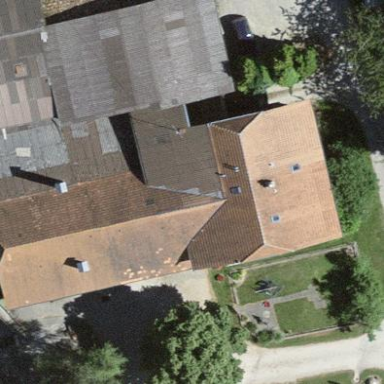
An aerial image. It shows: Farm building.